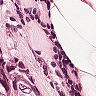
Metastatic tissue present: yes